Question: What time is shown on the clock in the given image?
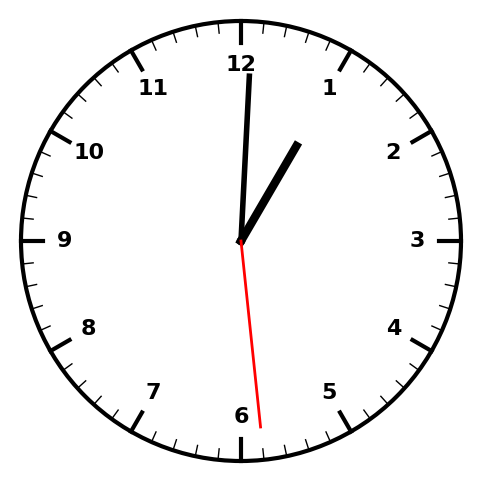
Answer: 01:00:29